Field crop: maize
Growth stage: 2
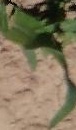
Species: maize